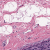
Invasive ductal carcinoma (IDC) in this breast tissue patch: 0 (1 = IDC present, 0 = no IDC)